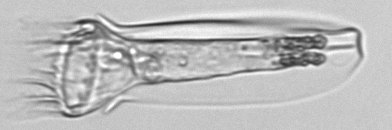
Label: Tintinnina